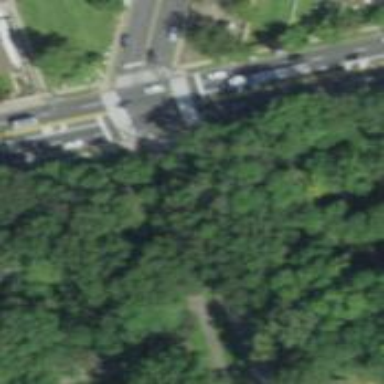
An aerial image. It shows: Unmarked crossing on footway.